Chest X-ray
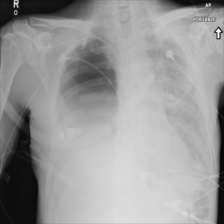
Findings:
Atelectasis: negative
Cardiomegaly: negative
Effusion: negative
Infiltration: negative
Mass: negative
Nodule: negative
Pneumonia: negative
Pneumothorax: negative
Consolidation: negative
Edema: negative
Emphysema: negative
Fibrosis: negative
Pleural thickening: negative
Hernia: negative